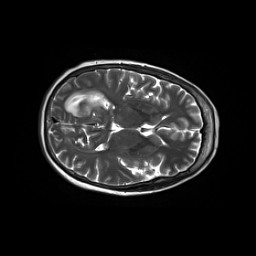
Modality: T2w
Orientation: axial
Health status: ill
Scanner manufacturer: siemens
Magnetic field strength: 3 T
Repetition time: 5.25 s
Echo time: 0.093 s